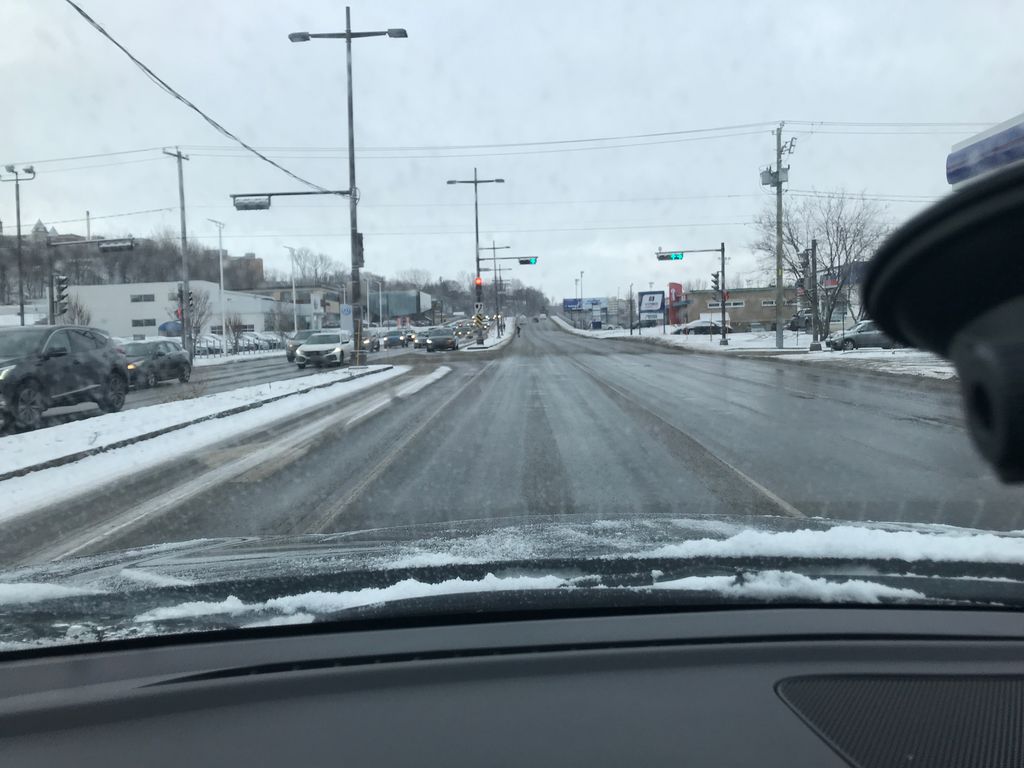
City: quebec_city